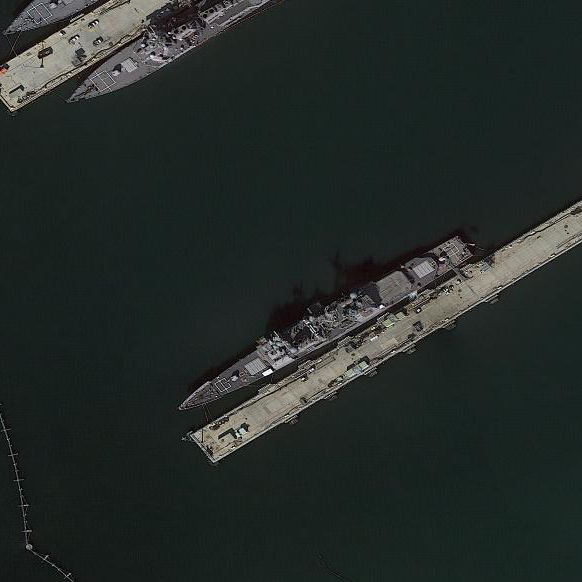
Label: Ticonderoga-class_cruiser